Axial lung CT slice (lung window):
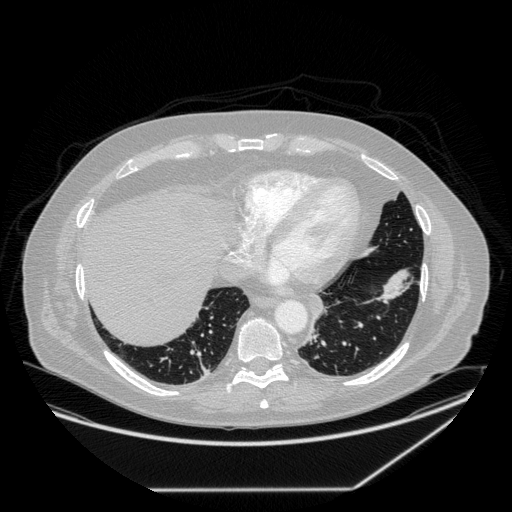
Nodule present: no